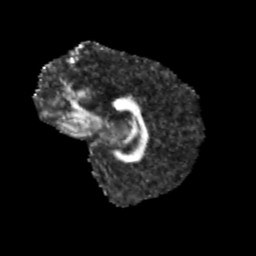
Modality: FA
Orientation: sagittal
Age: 11
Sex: male
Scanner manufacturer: siemens
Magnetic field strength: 3 T
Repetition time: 3.8 s
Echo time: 0.07 s